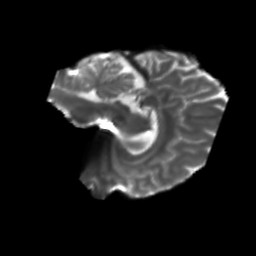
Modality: T2w
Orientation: sagittal
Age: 36
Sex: female
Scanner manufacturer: siemens
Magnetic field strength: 3 T
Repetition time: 5.25 s
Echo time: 0.08 s